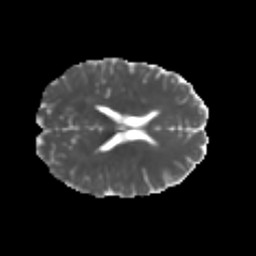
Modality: MD
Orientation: axial
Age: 28
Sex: male
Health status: healthy